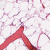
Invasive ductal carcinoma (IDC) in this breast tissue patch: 0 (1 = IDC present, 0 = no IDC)